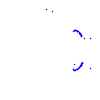
Particle: proton